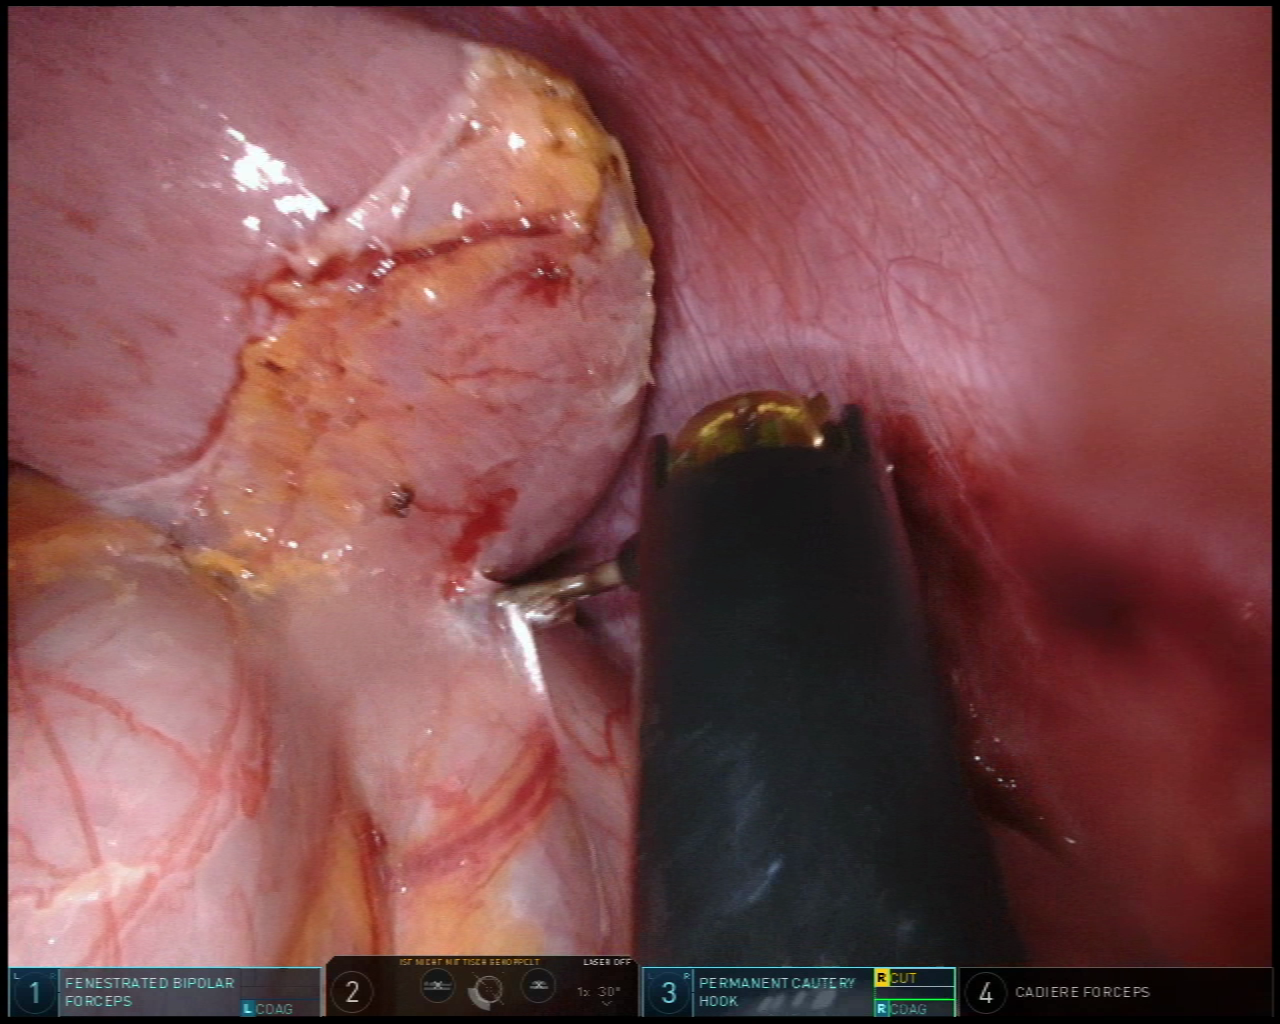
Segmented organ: abdominal_wall
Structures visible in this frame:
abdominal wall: yes
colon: yes
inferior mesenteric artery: no
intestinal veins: no
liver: no
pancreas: no
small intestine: no
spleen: yes
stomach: no
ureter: no
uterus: no
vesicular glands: no